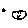
Label: smiley face